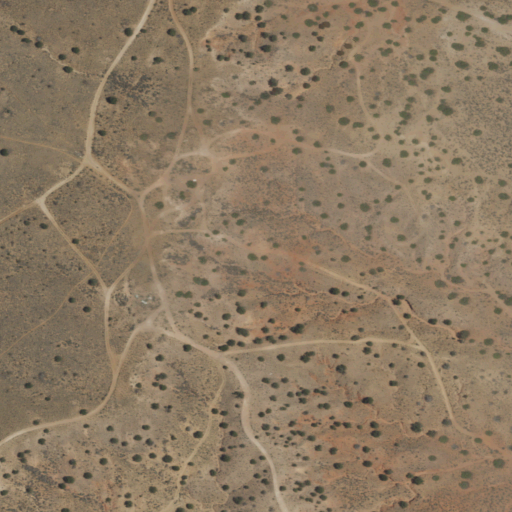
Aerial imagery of mountain in New Mexico named Loma Barbon containing only shrub